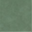
Piece: xx